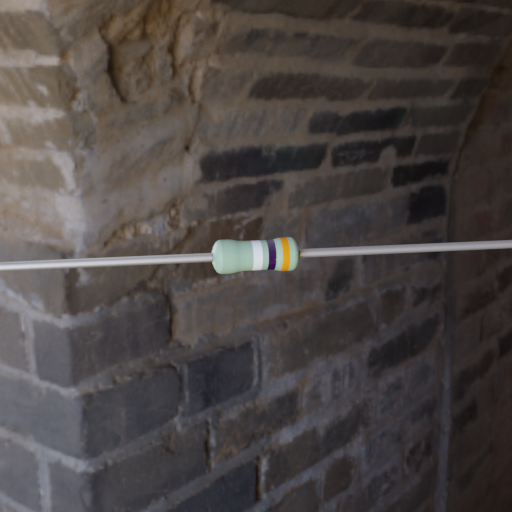
Resistor colour bands (in order): white, black, orange